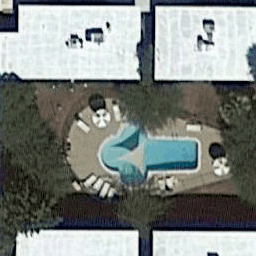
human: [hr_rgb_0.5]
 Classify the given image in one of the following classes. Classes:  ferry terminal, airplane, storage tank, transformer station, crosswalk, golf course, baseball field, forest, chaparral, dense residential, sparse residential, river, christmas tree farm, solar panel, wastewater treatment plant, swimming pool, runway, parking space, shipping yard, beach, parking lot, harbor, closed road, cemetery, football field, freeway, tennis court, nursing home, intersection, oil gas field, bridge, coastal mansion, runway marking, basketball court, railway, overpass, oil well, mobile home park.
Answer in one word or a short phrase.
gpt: swimming pool